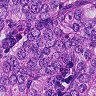
Metastatic tissue present: yes